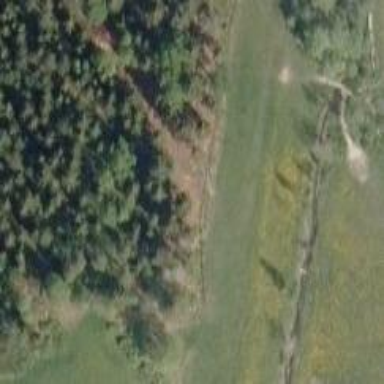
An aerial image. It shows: Disc golf hole.